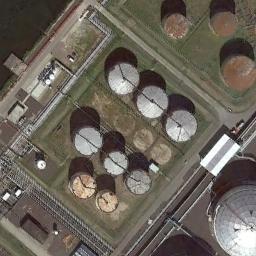
Label: storage tanks